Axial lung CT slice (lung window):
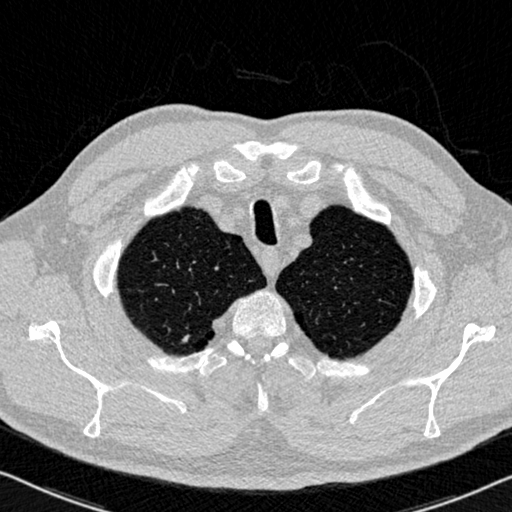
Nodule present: yes
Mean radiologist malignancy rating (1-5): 2